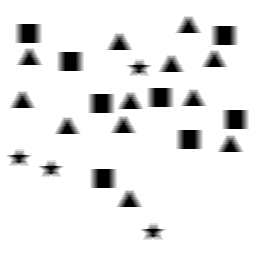
Squares: 8
Triangles: 12
Stars: 4
Total shapes: 24